Question: I've run into the issue of using a 'UIBarButtonItem' with a custom color. Everything out on the 'net seems to indicate that the only way around this lack of official API support revolves around the use of images. This is all fine and dandy when developing for pre-iOS 4 devices, except when using the new iPhone 4. Creating an image for iPad and pre-iOS 4 devices is straightforward enough, but the images developed for those devices look absolutely horrid on iPhone 4. I suspect that this problem will be exacerbated further with the introduction of next generation devices.
Consider the example below. Notice how the default colored button is nice and smooth, but the iPhone 3GS image looks terrible. It does not seem very scalable (pun intended) to have to include multiple images for different resolution devices.

In the absence of an official API for changing the color of a 'UIBarButtonItem', what strategies are out there for creating images that scale well against differing resolution devices? This problem is hardly unique to UIBarButtonItems, how is the community adapting to other UI elements that are bitmapped? Is there a better solution for this particular case than using an image (such as using Quartz to draw it)?
If at all possible, please offer concrete code examples.
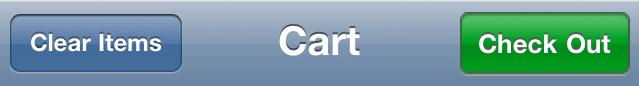
Answer: Been over a year since I posted this question, but ran into a use case where I wanted to be able to do this, so instead of having to draw or otherwise create the buttons, I decided to write an open source application to create them. This application uses private APIs to change the colors of the 'UIBarButtonItem' objects and then uses a graphics context to save them to a determined location on your computer's file system. This way you can have pixel perfect 'UIBarButtonItem' images to use in your 'UIToolbar's.
The app creates both the standard and @2x resolution images.
<URL> @ GitHub